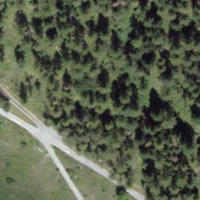
EUNIS habitat code: 23
Species observed at this site:
Zygaena carniolica
Pieris mannii
Anthericum ramosum